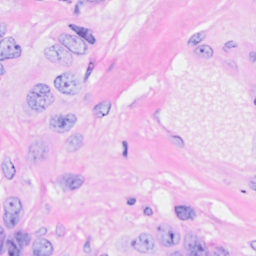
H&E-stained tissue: Breast